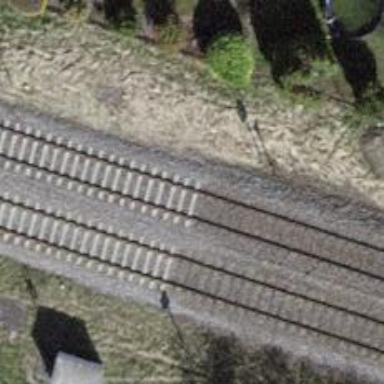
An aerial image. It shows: Solitary milestone along the railway.